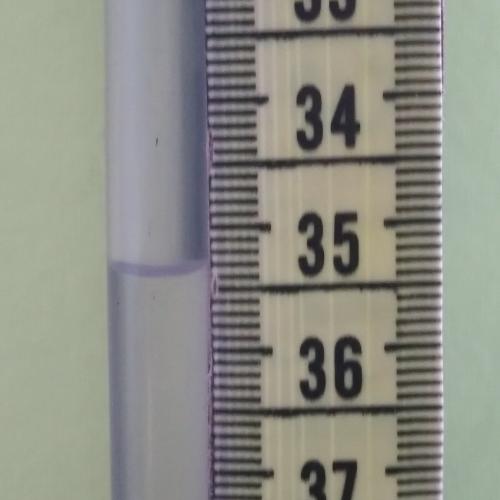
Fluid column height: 35.3 cm